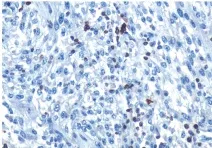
Immunohistochemical staining of the primary adrenocortical carcinosarcoma. Cytoplasm of the sarcomatous cells positive for. Bcl-2 (magnification, x200).
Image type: pathology (immunostaining)